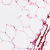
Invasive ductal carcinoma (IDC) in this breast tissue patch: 0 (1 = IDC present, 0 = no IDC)